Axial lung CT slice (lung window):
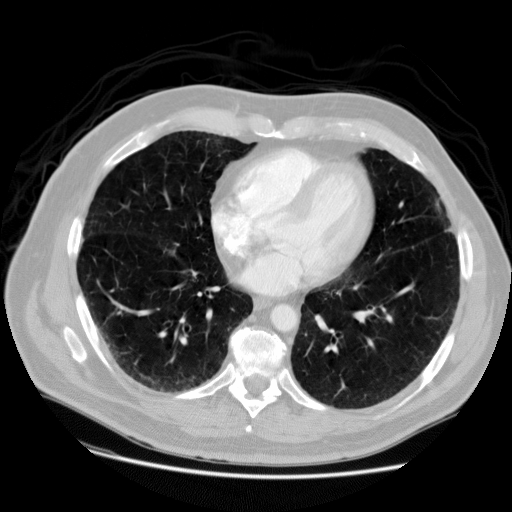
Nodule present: no